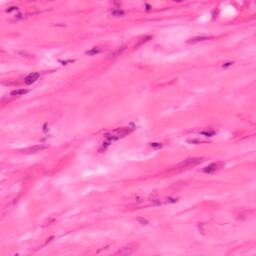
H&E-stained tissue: Colon